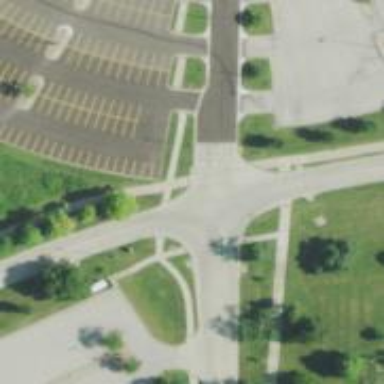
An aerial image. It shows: Uncontrolled footway crossing with line markings.